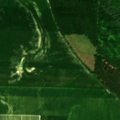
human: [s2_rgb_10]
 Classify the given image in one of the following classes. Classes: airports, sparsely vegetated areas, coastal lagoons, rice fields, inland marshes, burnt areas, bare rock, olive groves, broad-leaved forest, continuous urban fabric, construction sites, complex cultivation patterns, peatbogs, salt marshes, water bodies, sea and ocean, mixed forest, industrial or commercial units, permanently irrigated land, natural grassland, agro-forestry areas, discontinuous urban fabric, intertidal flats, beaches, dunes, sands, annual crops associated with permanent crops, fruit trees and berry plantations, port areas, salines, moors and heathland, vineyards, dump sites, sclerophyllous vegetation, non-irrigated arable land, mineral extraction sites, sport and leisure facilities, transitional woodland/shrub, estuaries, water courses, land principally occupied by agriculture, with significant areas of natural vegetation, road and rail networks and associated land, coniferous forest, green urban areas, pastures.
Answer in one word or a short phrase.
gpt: non-irrigated arable land, broad-leaved forest